Question: I am trying to locate a date in database between two specific dates entered by user. Something like:
SELECT date FROM table WHERE date>=dateFrom AND date<=dateTO
I have the following table:

I have made a mistake saving the date as VARCHAR and now i have to do all the str_to_date and date_format as i am using phpMyAdmin. I somehow did it but i am facing this strange problem using this query:
'''
SELECT date_format(str_to_date(data,'%d/%m/%Y'),'%d/%m/%Y') AS data FROM montaggio WHERE data>=date_format(str_to_date('29/08/2014','%d/%m/%Y'),'%d/%m/%Y')
'''
The query would return to me only the date '19/08/2014' where as i expected it to return '01/09/2014'. On the other hand if it enter the query
'''
SELECT date_format(str_to_date(data,'%d/%m/%Y'),'%d/%m/%Y') AS data FROM montaggio WHERE data>=date_format(str_to_date('29/08/2014','%d/%m/%Y'),'%d/%m/%Y') AND data<=date_format(str_to_date('05/09/2014','%d/%m/%Y'),'%d/%m/%Y')
'''
The query returns nothing.
I am using phpMyAdmin.
What am i missing here? Any help would be appreciated!
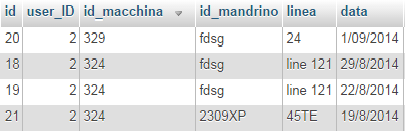
Answer: You do seem a bit confused. All the operations on dates should be done on the data type. There is no need to convert things back to strings:
'''
SELECT data
FROM montaggio
WHERE str_to_date(data, '%d/%m/%Y') >= str_to_date('29/08/2014', '%d/%m/%Y')
'''
You seem to understand the real solution, which is to store dates/times in the database using the correct type. If you have to use strings for dates, then always stored them as YYYY-MM-DD, so comparisons and sorting will work correctly.